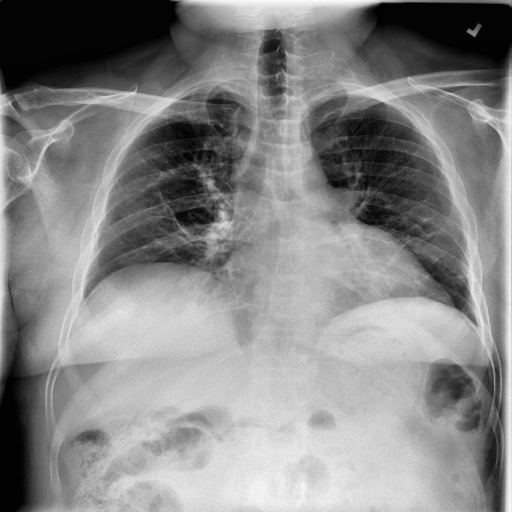
Finding: NORMAL